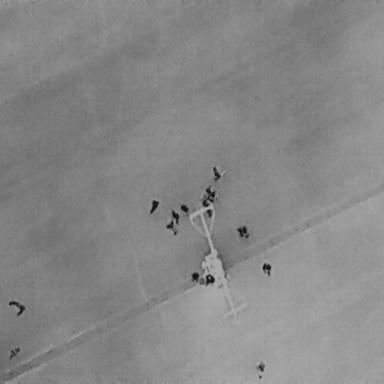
There are 13 People in the infrared image.